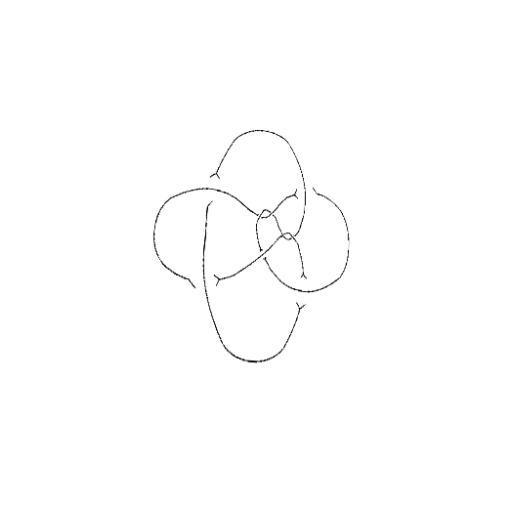
Crossing number: 9